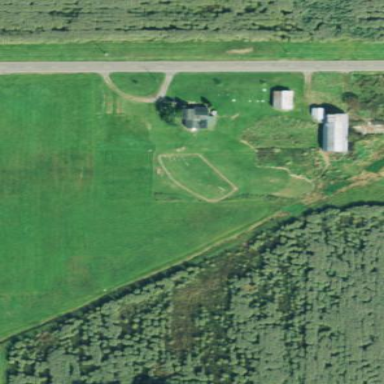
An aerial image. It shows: Farmyard area.